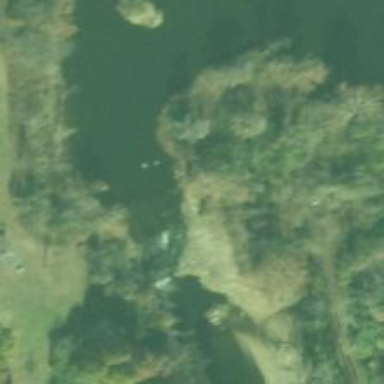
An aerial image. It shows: Weir along the waterway.